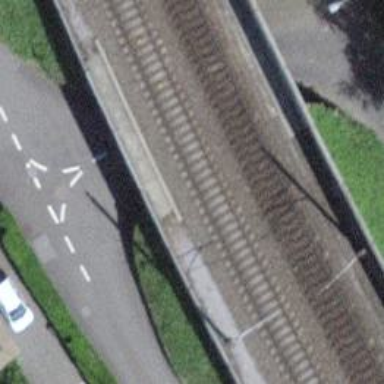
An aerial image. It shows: Bridge with two electrified rail tracks featuring contact lines.